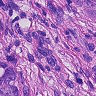
Metastatic tissue present: yes